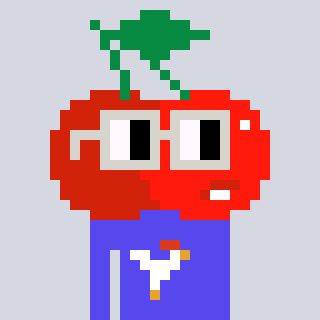
a pixel art character with square light gray glasses, a cherry-shaped head and a computerblue-colored body on a cool background